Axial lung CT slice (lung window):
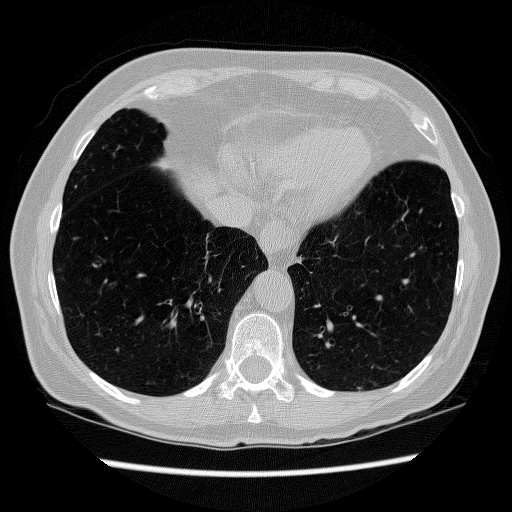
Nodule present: yes
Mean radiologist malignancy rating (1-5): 4